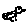
Label: bird